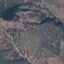
Land use / land cover class: HerbaceousVegetation